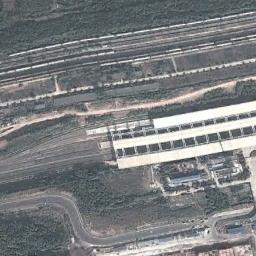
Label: railway_station